七年级 · 组合数学
小题 8.0 分)

七年级(1)(2)两班各40人参加垃圾分类知识竞赛, 规则如图.比赛中, 所有同学均按要求一对一连线, 无多连、少连.

(1)分数 $5,10,15,20$ 中，每人得分不可能是 \$ \qquad \$分;

(2)七年级(1)班有 4 人全错, 其余成员中, 满分人数是未满分人数的 2 倍; 七年级(2)班所有人都得分, 最低分人数的 2 倍与其他未满分人数之和等于满分人数.

(1) 问 (1)班有多少人得满分?

(2)若(1)班除0分外, 最低得分人数与其他未满分人数相等, 问哪个班的总分高?
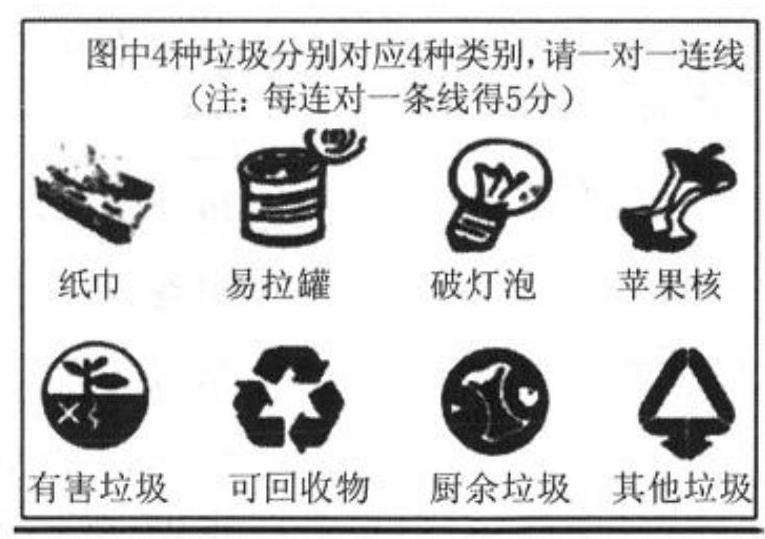
答案: 【小题1】